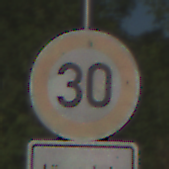
Verkehrszeichen: Geschwindigkeit30
Zusatzzeichen unten: HinweisDurchVerbaleAngabe6
Umgebung: Outdoor, Nature
Tageszeit: MorningAfternoon
Wetter: Clear
Licht: Natural
Jahreszeit: NotSpecified
Kontrast: HighContrast